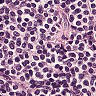
Metastatic tissue present: no